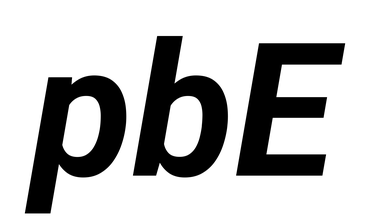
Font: Roboto-Italic_Bold_Italic